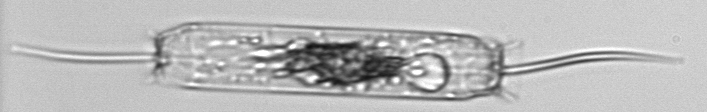
Label: Ditylum_brightwellii